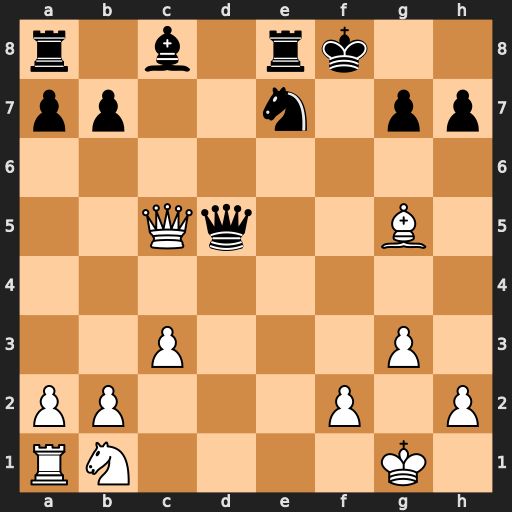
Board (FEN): r1b1rk2/pp2n1pp/8/2Qq2B1/8/2P3P1/PP3P1P/RN4K1
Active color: w
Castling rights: -
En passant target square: -
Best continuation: Bxe7+ Rxe7 Qxd5